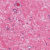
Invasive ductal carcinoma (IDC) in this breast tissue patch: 0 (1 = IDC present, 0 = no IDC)